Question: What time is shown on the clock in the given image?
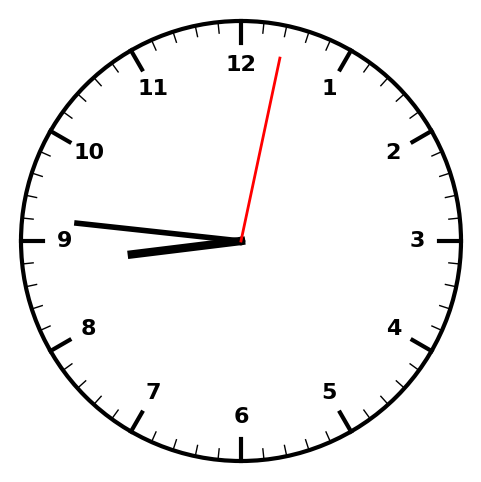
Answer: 08:46:02